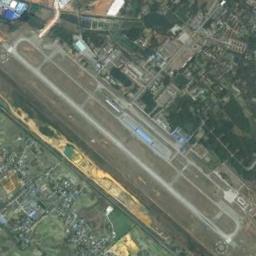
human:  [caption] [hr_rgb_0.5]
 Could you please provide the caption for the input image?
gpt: There is an airport in the middle of the field .

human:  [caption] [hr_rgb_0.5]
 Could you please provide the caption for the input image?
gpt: An airport with some parallel runways and buildings on the lawn and some buildings beside .

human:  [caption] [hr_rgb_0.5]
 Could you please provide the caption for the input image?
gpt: Most of the airport's buildings have white roofs .

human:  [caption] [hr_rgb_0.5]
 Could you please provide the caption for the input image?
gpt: An airport with a runway and many buildings is surrounded by a residential area and green fields .

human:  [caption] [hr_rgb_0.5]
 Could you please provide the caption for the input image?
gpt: The airport is surrounded by grass .